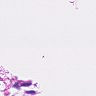
Metastatic tissue present: no